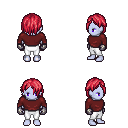
a pixel art fantasy rpg character, female body template, dark elf, purple skin, maroon long-sleeve shirt, white pants, ruby red bangs hairstyle, metal gloves, four views (front, back, left, right), 2x2 character sprite sheet, small pixel art, hard edges, no anti-aliasing